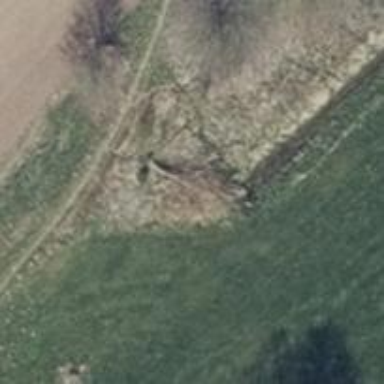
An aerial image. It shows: Culvert tunnel.